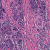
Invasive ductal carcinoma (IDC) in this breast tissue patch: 0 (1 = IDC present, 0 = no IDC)